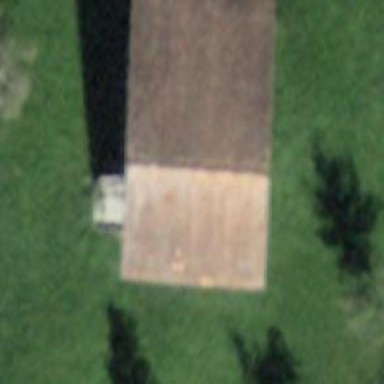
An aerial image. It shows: Rural barn.